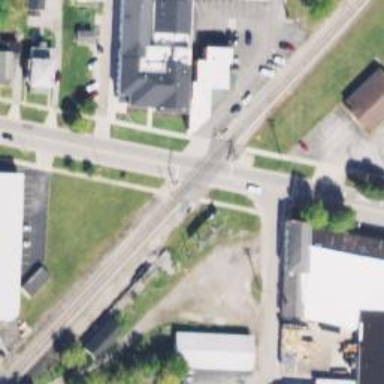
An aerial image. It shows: Crossing for the railway.